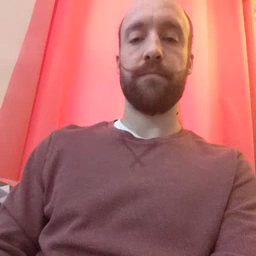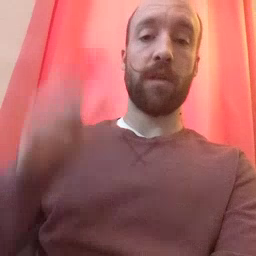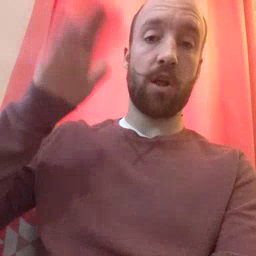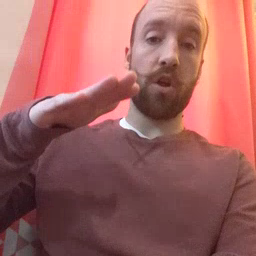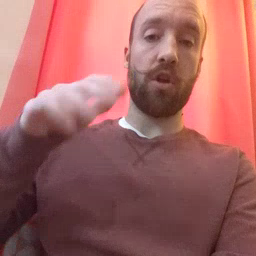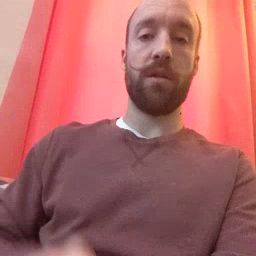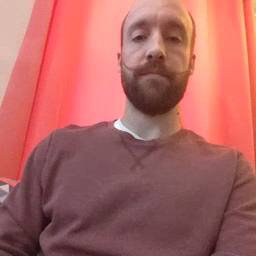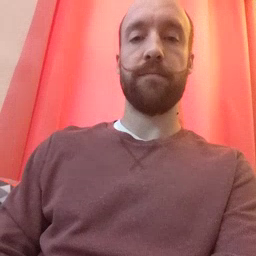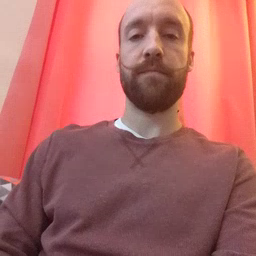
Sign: on